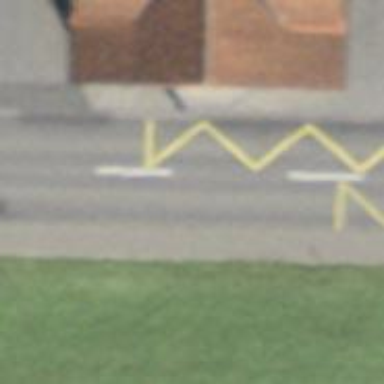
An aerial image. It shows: Bus stop equipped with public transport stop position.